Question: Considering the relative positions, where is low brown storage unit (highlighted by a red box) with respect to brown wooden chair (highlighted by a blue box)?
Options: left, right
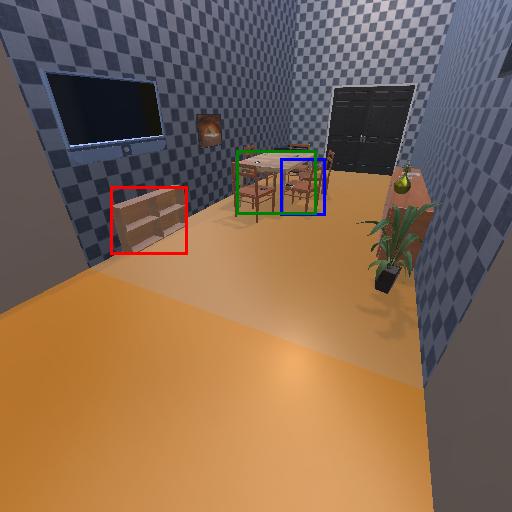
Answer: left